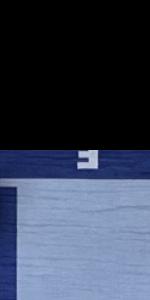
Label: Empty